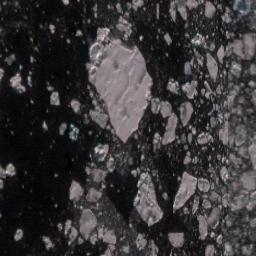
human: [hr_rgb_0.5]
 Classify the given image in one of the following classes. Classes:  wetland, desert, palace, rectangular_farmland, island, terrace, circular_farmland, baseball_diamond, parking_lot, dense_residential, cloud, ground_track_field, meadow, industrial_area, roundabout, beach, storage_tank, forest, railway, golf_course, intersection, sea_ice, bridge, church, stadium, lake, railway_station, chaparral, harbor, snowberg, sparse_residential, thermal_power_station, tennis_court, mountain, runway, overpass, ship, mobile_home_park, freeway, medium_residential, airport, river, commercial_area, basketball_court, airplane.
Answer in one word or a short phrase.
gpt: sea_ice